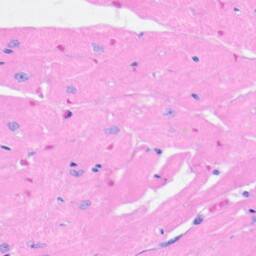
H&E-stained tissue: Heart